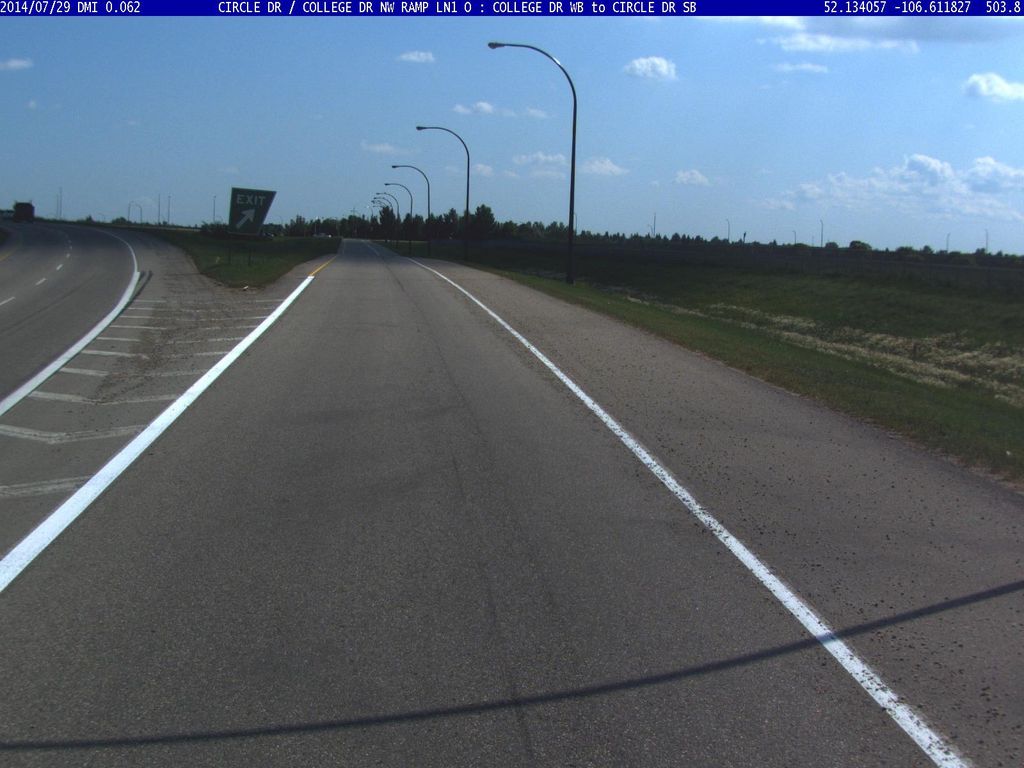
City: saskatoon